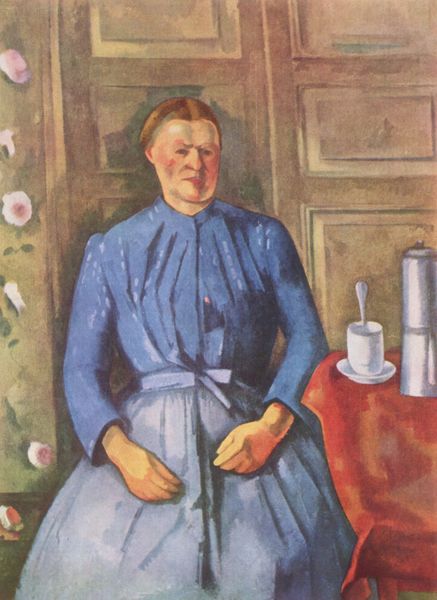
Titel: Frau mit Kaffeekanne
Künstler: Paul Cézanne
Standort: Paris
Institution: Musée d'Orsay
Schlagwörter: blau, gemälde, hand, haut, kopf, mann, schatten, weiß, cezanne, grob, ocker, sitzen, blume, blumen, braun, femmes, frau, frisur, getränk, haar, hell, hintergrund, holz, kleid, licht, mund, nase, orange, profil, stirn, stuhl, szene, tisch, tische, tür, zimmer, blick, blüte, blüten, dame, gürtel, rose, rosen, rot, tuch, expressionismus, fächer, hochformat, malerei, muster, rock, schleife, alt, blond, trinken, wand, arme, augen, band, bluse, böse, falten, gesicht, kleidung, kragen, mensch, silber, ärmel, bildnis, hals, hände, portrait, porträt, tischdecke, tischtuch, öl, land, gewand, haare, realismus, sitzend, stoff, decke, mutter, frontal, kinn, knopf, mittelscheitel, ohren, rosa, rouge, scheitel, genre, kanne, stilleben, hellblau, schürze, taille, dutt, wangen, schrank, liegen, sitz, haltung, backen, bäuerin, farben, modern, farbe, türe, blümchen, pause, löffel, dunkelblau, falte, steif, tapete, kaffee, ernst, streng, floral, sitzt, tasse, stube, tee, tock, faltenwurf, allein, schoß, bauer, kelid, becher, stileben, deckel, eckig, porzellan, plastisch, schlicht, kaffeekanne, service, untertasse, hodler, vermeer, älter, ranke, schubladen, biedermeier, blumentapete, schranktür, tassen, küche, real, ländlich, unsicherheit, gebunden, teekanne, kassetten, plissiert, holzwand, zierde, kaffe, femme, kassettentür, röte, oma, kräftig, ausruhen, bau, kaffeetasse, robe, verschlossen, vertäfelung, unterteller, großmutter, bleu, verziehrung, paysanne, pott, holztür, porte, geischt, biesen, femme en bleu, holztäfelung, augne, teelöffel, table, braunhaarig, tapeten, kafee, cafe, the, täfelung, absurd, chignon, cubisme, mains, blaues kleid, tunique, hlz, kubik, holzschnittartig, rosenmuster, frauenbild, bluese, germälde, cecanne, kaffeelöffel, rischtuch, cafetiere, femme a la cafetiere, kaffeemaschine, röuge, täfellung, chignons, tasser, papier peint, +löffel, ropsen, boiserie, kaffeebecher, soucoupe, cuillière